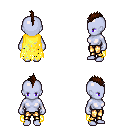
a pixel art fantasy rpg character, female body template, dark elf, purple skin, yellow tattered cape, gold greaves, brown mohawk hairstyle, four views (front, back, left, right), 2x2 character sprite sheet, small pixel art, hard edges, no anti-aliasing